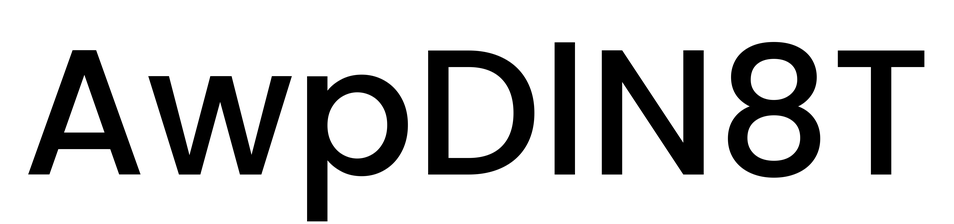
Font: Poppins-Medium